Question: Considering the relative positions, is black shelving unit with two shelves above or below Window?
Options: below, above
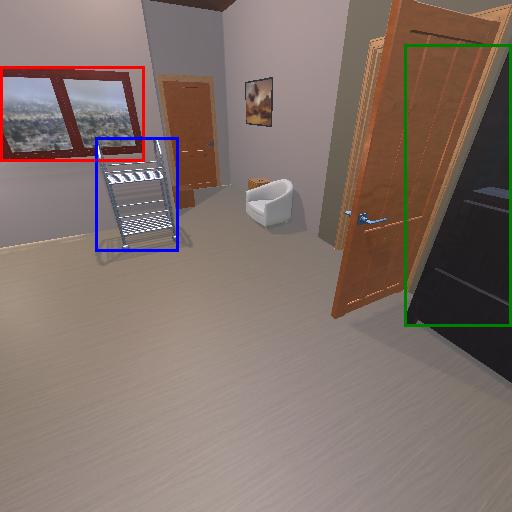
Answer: below